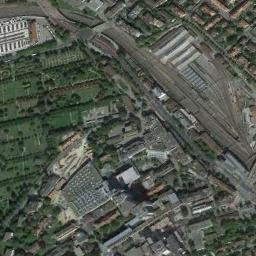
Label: railway_station